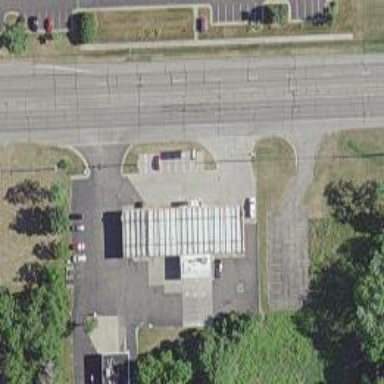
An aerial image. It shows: Convenience shop.